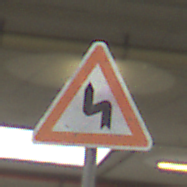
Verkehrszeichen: DoppelkurveZunaechstLinks
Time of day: Midday
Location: Roofed (Urban)
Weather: Overcast
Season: NotSpecified
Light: Artificial